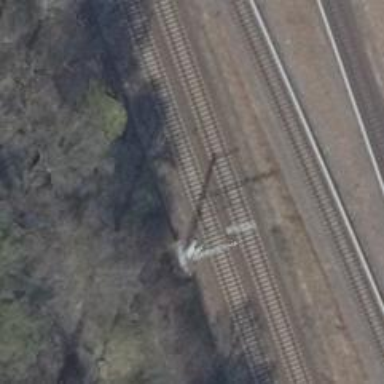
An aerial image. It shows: Railway signal.